Question: When I used to run this code I have this error. I have tried to solve it by others method but they are not sophisticated.
The dataset looks like this:
[]
And my code:
'''
from sklearn.ensemble import RandomForestRegressor
regressor = RandomForestRegressor(n_estimators = 10, random_state = 0)
regressor.fit(df_train, y_train)
'''
Error trace:
> File "C:\Users\Acer
15\Anaconda3\lib\site-packages\sklearn\utils\validation.py", line 433,
in check_array array = np.array(array, dtype=dtype, order=order,
copy=copy) ValueError: could not convert string to float: '15ML'
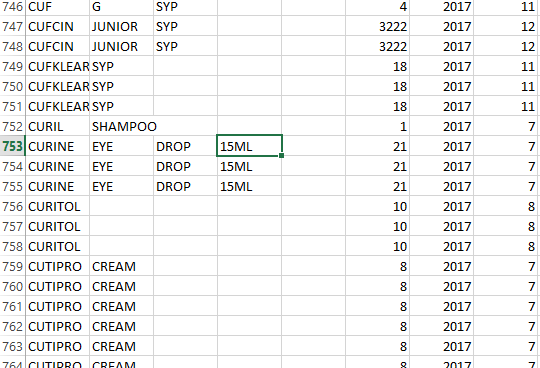
Answer: To replace '15ML' to '15' in pandas dataframe,
'''
df['Quantity'].replace('15ML','15')
'''
I have assumed the column name for '15ML' column is 'Quantity'. You should replace with the actual column name that you've. If you want to access by location, you can also use
'''
df.ix[:,4].replace('15ML','15')
'''
I have counted including the index column in the image. Actual location may vary according to how you load the data.